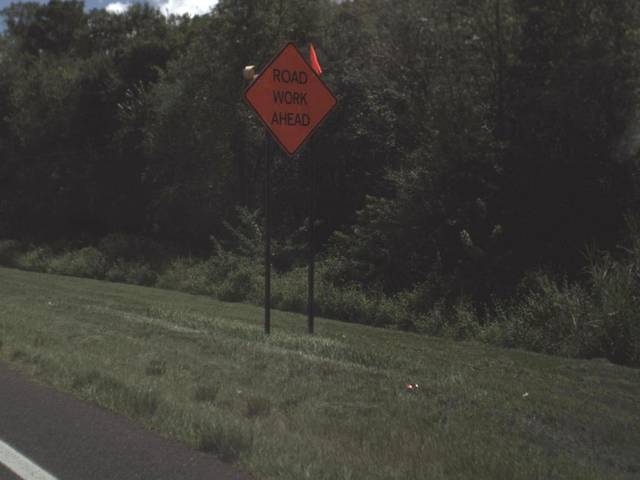
Region: United States
Coordinates: 28.048, -81.874